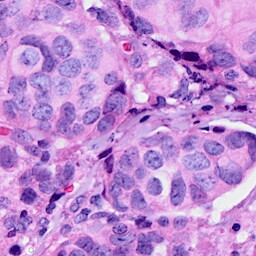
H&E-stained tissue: Breast